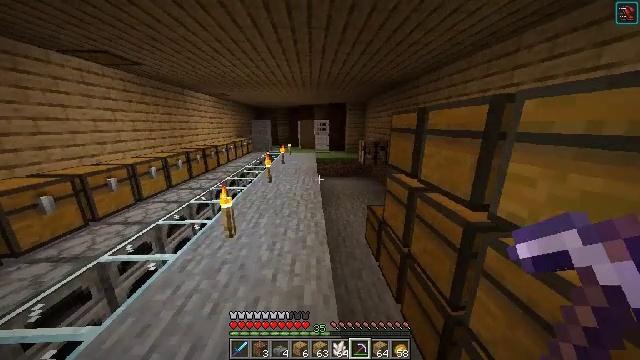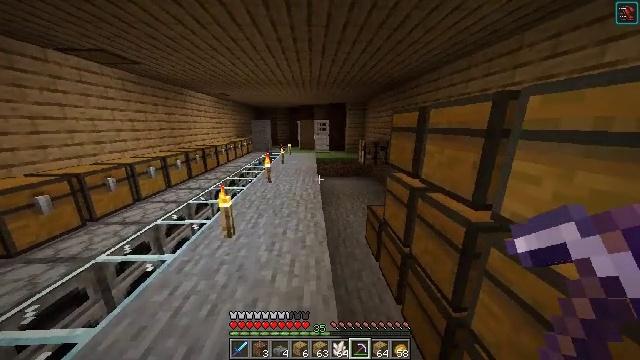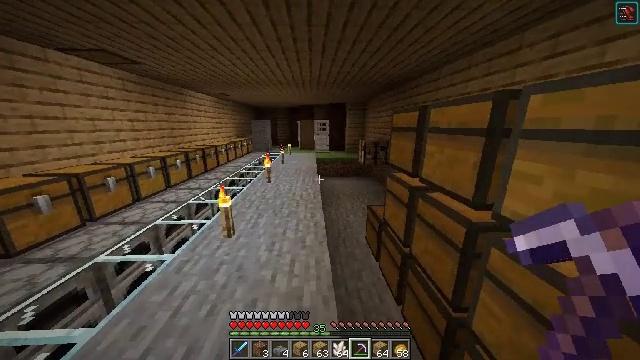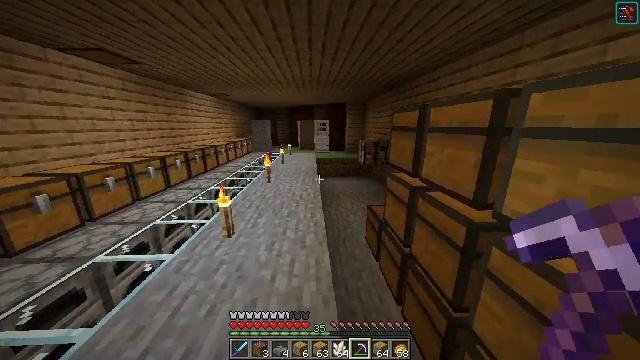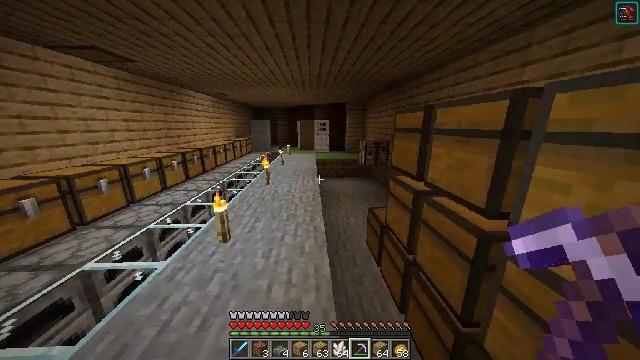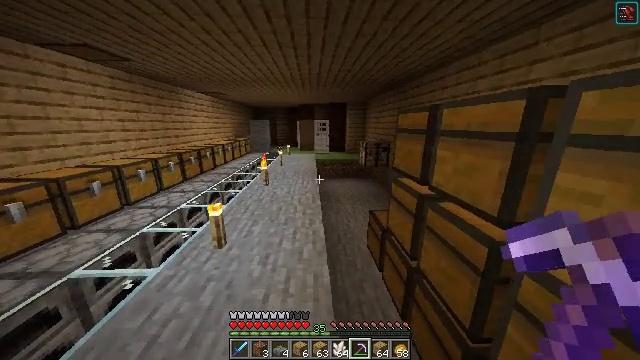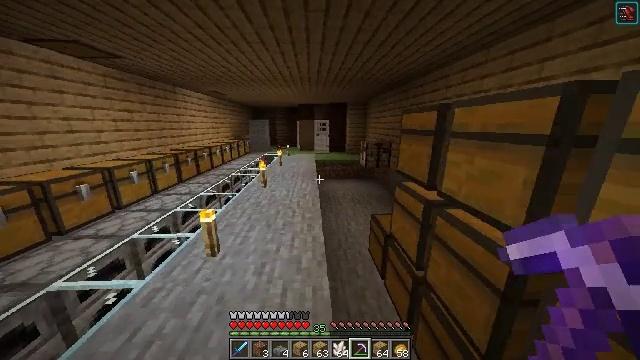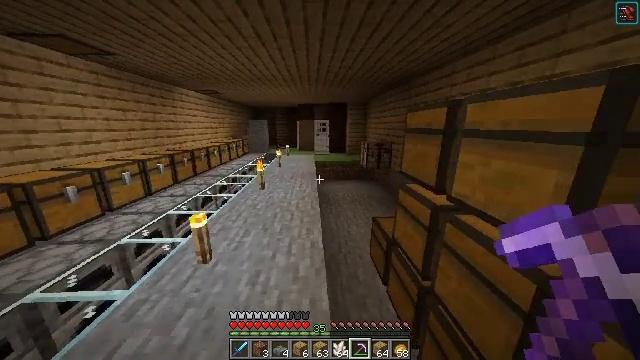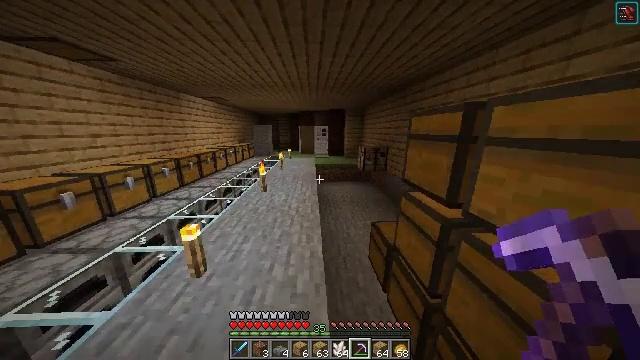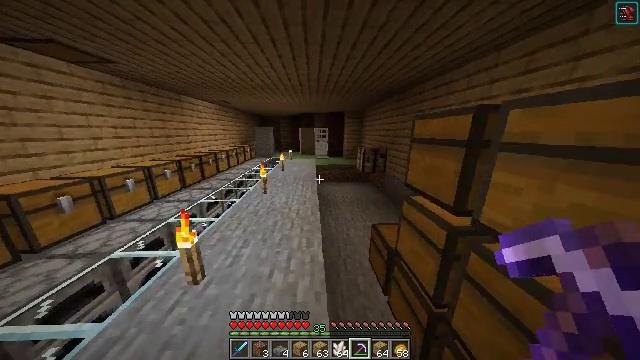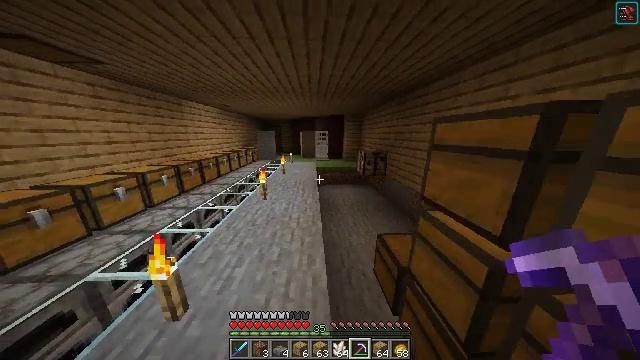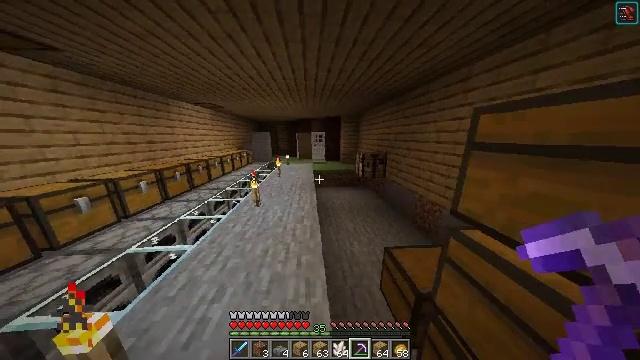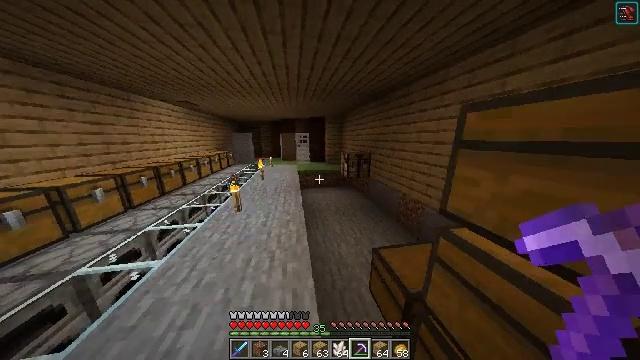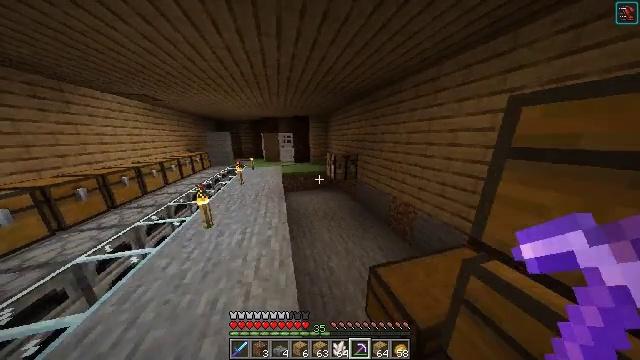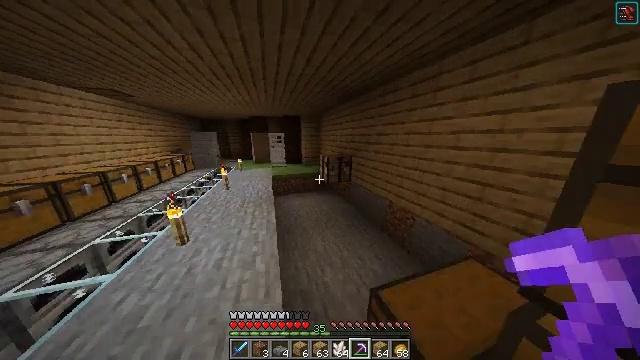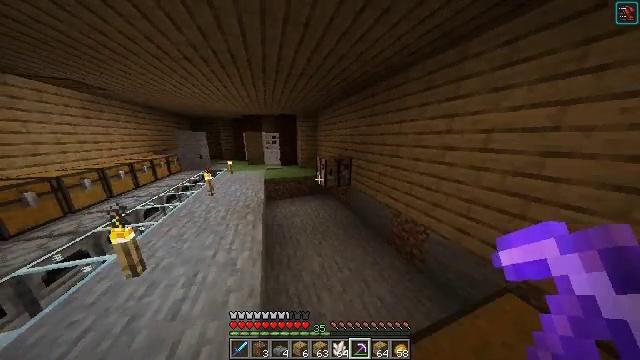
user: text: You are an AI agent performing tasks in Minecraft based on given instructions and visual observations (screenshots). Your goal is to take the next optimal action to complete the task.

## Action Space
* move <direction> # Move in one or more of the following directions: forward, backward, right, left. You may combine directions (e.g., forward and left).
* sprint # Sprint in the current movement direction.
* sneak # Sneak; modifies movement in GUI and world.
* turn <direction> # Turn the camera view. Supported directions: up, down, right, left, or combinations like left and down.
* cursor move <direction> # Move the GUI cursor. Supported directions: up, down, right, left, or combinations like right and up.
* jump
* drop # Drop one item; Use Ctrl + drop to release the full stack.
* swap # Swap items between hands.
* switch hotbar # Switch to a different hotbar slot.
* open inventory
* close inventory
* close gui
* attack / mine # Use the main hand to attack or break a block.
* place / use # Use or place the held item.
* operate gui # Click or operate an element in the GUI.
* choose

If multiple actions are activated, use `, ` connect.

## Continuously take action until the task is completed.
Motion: motion action
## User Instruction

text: Put the necessary items in the crafting grid to make an observer.
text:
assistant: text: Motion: no_op
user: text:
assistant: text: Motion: no_op
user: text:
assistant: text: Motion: no_op
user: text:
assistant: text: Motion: move forward
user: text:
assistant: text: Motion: move forward
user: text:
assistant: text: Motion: no_op
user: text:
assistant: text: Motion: move forward
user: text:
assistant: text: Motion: move forward
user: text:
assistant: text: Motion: move forward
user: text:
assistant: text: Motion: move forward
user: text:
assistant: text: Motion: move forward, turn right
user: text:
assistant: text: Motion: move forward, turn right
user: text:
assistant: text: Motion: move forward, turn right
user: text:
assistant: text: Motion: move forward, turn right
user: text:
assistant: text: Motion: move forward, turn right
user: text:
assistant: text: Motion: move forward, turn right
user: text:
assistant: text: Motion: move forward
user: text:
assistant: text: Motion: move forward
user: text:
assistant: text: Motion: move forward
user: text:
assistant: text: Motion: move forward
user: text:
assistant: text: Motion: move forward
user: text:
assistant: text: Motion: move forward, turn right and up
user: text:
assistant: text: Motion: move forward, turn right and up
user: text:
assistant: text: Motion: move forward, turn right
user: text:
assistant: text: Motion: use / place
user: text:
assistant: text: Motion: use / place
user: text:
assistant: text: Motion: no_op
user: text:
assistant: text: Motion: no_op
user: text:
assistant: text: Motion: no_op
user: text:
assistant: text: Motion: open gui